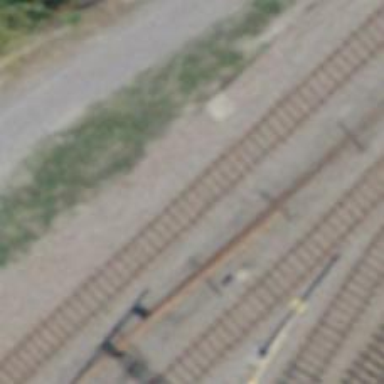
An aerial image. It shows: Railway yard with one track in service.